Очень длинный медный провод расположен горизонтально на~неизвестной глубине~$h$ под~горизонтальной квадратной поверхностью со~стороной ${L = 100.0}$~мм. Стороны квадрата ориентированы на~Запад-Восток (ось~$x$) и~Юг-Север (ось~$y$), как показано на~рисунке. Начало системы координат совпадает с~юго-западной вершиной квадрата.  Провод подсоединен к~регулируемому источнику постоянного тока (на~рисунке не~показан), который может создавать ток~$I$ в~диапазоне от~$-5$~А до~$+5$~A. Изменение знака тока соответствует изменению полярности источника. Небольшой компас может быть установлен на~поверхности квадрата, (включая его периметр). По~углу отклонения~$\varphi$ между магнитной стрелкой и~направлением на~Север ($y$) можно судить о~наличии магнитного поля, создаваемого проводом. Положительные значения~$\varphi$ соответствуют направлению на~Восток, как показано на~рисунке, отрицательные~$\varphi$ соответствуют направлению на~Запад. Вы можете считать, что: - Магнитная стрелка представляет собой точечный магнитный диполь, который может свободно вращаться вокруг вертикальной оси, т.е. компас чувствителен только к~горизонтальной составляющей магнитного поля. - Высота расположения стрелки над~поверхностью пренебрежимо мала по~сравнению с~глубиной расположения провода под~поверхностью, т.е. стрелка расположена в~плоскости~$xy$. Придумайте, как провести эксперимент и~выполните измерения, чтобы ответить на~следующие вопросы:
Определите ориентацию провода в~заданной системе координат, т.е. дайте уравнение расположения провода в~виде: $y = ax + b$. Оцените погрешности параметров~$a$ и~$b$. Изобразите положение провода на~чертеже и~укажите направление, соответствующее положительному току~$I$.
Определите глубину расположения~$h$ провода под~поверхностью и горизонтальную компоненту~$B_{\rm E}$ магнитного поля Земли. В этом задании вам не~нужно вычислять погрешности эксперимента в~явном виде; однако, вы должны представить окончательные результаты с~правильным количеством значащих цифр. Магнитная постоянная равна $$ \mu_0~=~4\pi\times~10^{-7}~\mathrm{Тл\cdot м/А}. $$ Если указать значение тока $I$ и~координаты компаса $x$ и $y$ на~поверхности, программа выдаст значение угла отклонения $\varphi$. Пример одного из~запусков программы выглядит так: $\texttt{Enter I (A) between -5.0 and 5.0: 3.4}$ $\texttt{Enter X (mm) between 0 and 100: 55}$ $\texttt{Enter Y (mm) between 0 and 100: 31}$ $\texttt{PHI = -33 degrees}$ $\texttt{——————————-}$ $\texttt{Enter I (A) between -5.0 and 5.0: _ }$ Сначала вы должны ввести ток~$I$ (в~А, число между~$-5.0$ и~$5.0$), затем координаты~$x$ и~$y$ (в~мм, число между~$0$ и~$100$). После ввода каждого параметра нужно нажать {\bf Enter}. Программа выдаст значение угла~$\varphi$ ($\texttt{PHI}$) в~градусах (значение будет округлено до~целого). Затем программа предложит ввести параметры следующего эксперимента. Введенное значение тока~$I$ будет округлено до~десятых ампера (0.1~A). Введенные значения координат~$x$ и~$y$ будут округлены до~целого числа миллиметров. Именно округленные значения будут использованы в~работе программы. Нет смысла вводить данные с~большей точностью! Каждый раз, когда вы изменяете положение компаса, его реальное положение, используемое в~программе, отличается от~введенных координат на~«погрешность» порядка~0.5~мм (это способ отразить неточное позиционирование объекта в~реальном эксперименте). Нажмите ${\bf Ctrl+C}$ чтобы выйти из~программы.
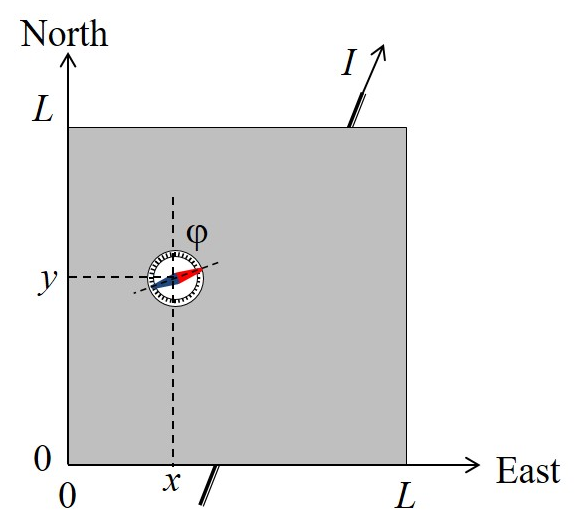
Темы:
PE, Электромагнетизм, 2021, Магнитное поле, Европейские, Провод, Черный ящик